Question: I have a MySql database storing customer information, and I want do display this information in a table, easy enough, however I've run into an issue where every even column is generating without a value, and the information that was meant to go there is placed in the next column.
Here is the code:
'''
<?php
function getcustomers(){
$servername = "127.0.0.1";
$username = "root";
$password = "";
$dbname = "chm";
$conn = new mysqli($servername, $username, $password, $dbname);
if ($conn->connect_error) {
die("Connection failed: " . $conn->connect_error);
}
$sql = "SELECT * FROM customers";
$result = $conn->query($sql);
if ($result->num_rows > 0) {
// output data of each row
echo "<table>";
echo "<tr>";
echo "<th>ID</th>";
echo "<th>Name</th>";
echo "<th>Last</th>";
echo "<th>Spouse</th>";
echo "<th>Home</th>";
echo "<th>Buisness</th>";
echo "<th>Cell</th>";
echo "<th>Email</th>";
echo "</tr>";
while($row = $result->fetch_assoc()) {
echo "<tr>";
echo "<td>" . $row["id"] . "<td>";
echo "<td>" . $row["firstname"] . "<td>";
echo "<td>" . $row["lastname"] . "<td>";
echo "<td>" . $row["spousename"] . "<td>";
echo "<td>" . $row["homephone"] . "<td>";
echo "<td>" . $row["buisnessphone"] . "<td>";
echo "<td>" . $row["mobilephone"] . "<td>";
echo "<td>" . $row["email"] . "<td>";
echo "</tr>";
}
echo "<table>";
} else {
echo "0 results";
}
$conn->close();
}
?>
'''
And this is what the table looks like:

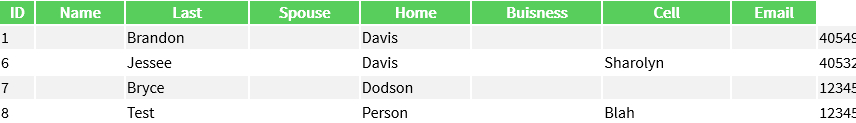
Answer: You're not closing your 'td' tags with '</td>'. The same problem exists with the 'table' tag. You need to close them with the closing tag (with a '/') and not an opening tag. Also note that it's spelled business.